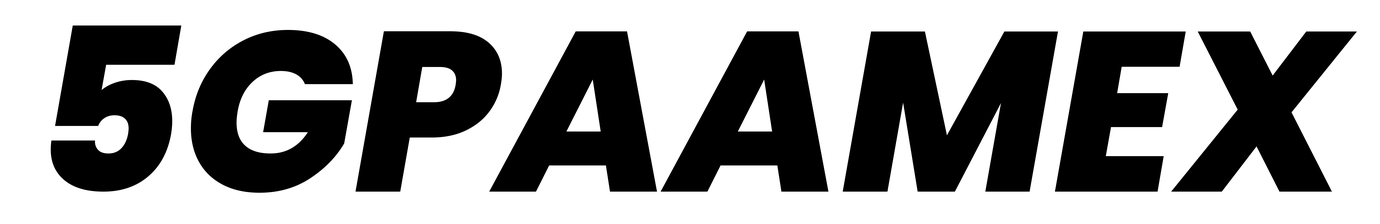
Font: Poppins-ExtraBoldItalic